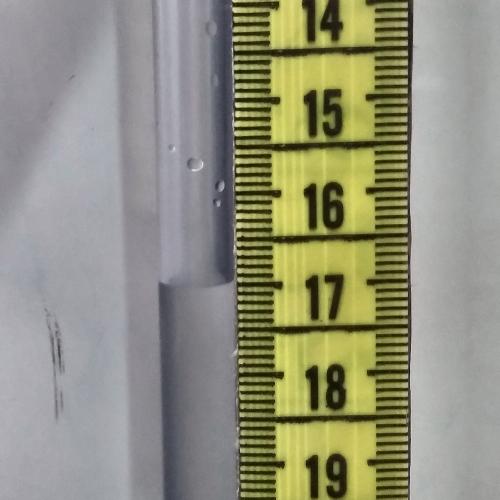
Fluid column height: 17.0 cm